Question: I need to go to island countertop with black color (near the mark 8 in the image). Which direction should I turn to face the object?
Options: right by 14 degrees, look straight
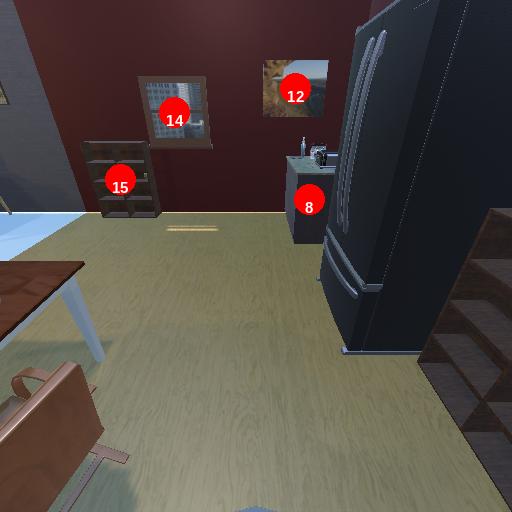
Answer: right by 14 degrees